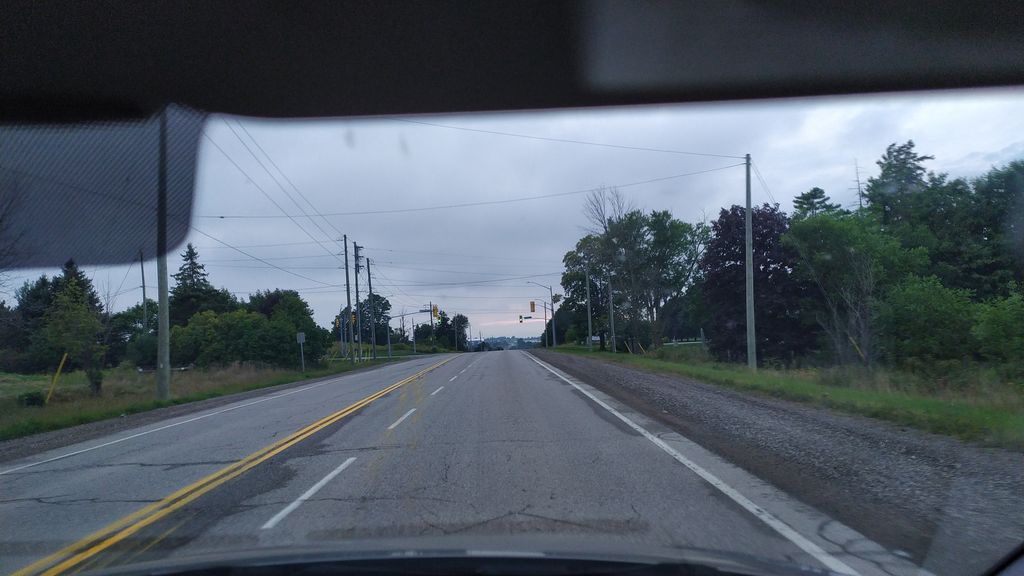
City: kitchener-waterloo